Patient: sex F, age 62
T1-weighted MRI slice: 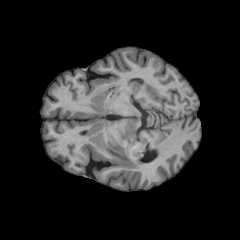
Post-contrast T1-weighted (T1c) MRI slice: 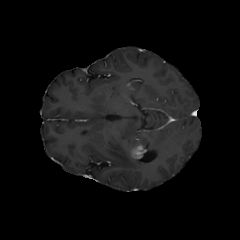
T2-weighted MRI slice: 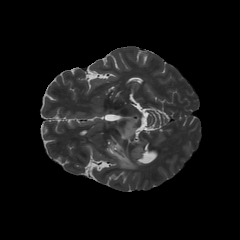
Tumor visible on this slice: yes
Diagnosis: Glioblastoma, IDH-wildtype
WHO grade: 4